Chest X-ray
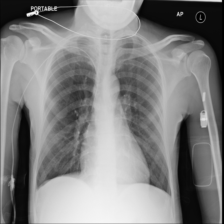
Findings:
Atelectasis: negative
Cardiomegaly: negative
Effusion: negative
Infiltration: negative
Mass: negative
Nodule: negative
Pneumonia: negative
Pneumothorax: negative
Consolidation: negative
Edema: negative
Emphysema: negative
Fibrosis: negative
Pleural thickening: negative
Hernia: negative